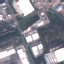
Land use / land cover: Industrial